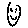
Label: smiley face